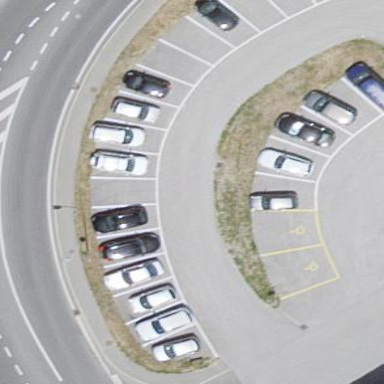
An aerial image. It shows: Parking area with surface.